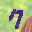
Label: 7